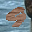
Label: 9